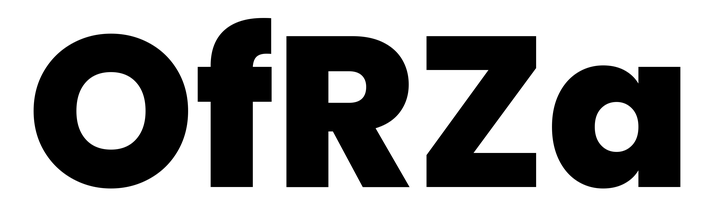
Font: Poppins-ExtraBold